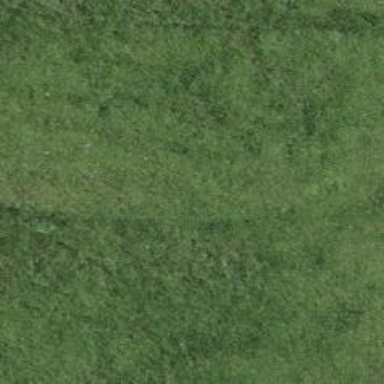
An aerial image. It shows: Grass track with grade3 tracktype.